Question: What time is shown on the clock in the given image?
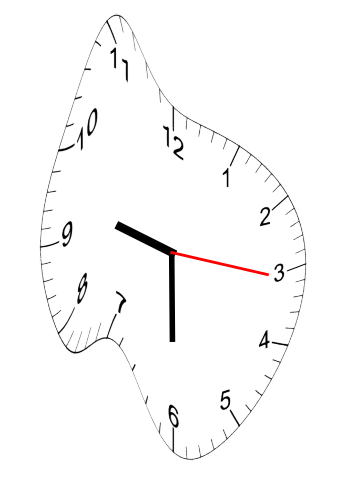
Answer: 09:30:16